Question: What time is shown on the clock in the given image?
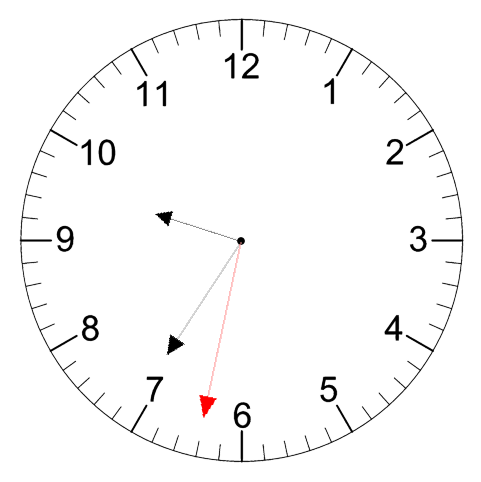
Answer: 09:35:32